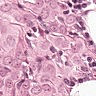
Metastatic tissue present: yes